Brain MRI, t2w sequence, axial 2D slice.
Patient: age 37, sex F, weight 95 kg, height 1.95 m
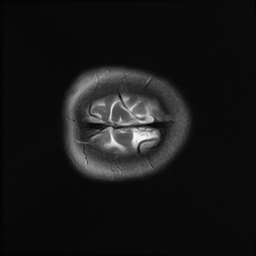